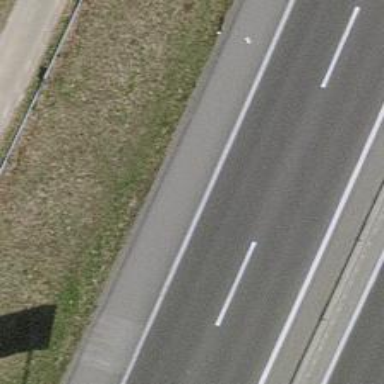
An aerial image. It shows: Asphalt motorway.